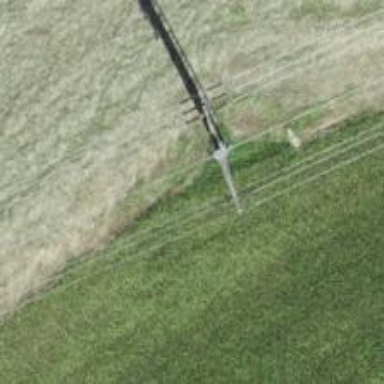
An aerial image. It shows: Power pole.